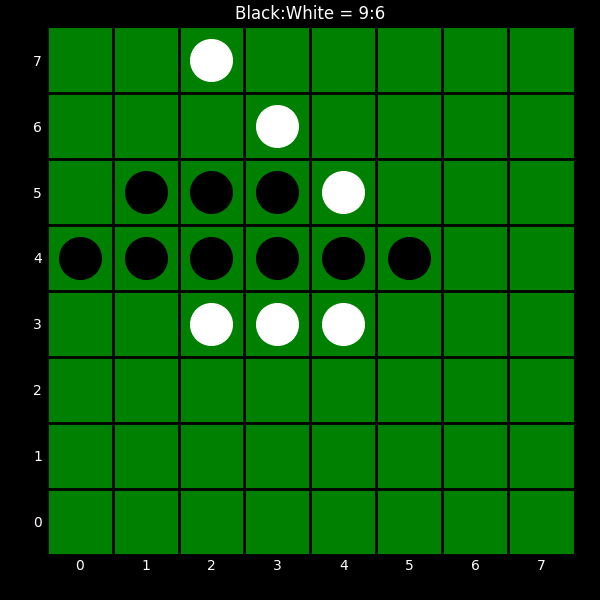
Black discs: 9
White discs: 6